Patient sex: F
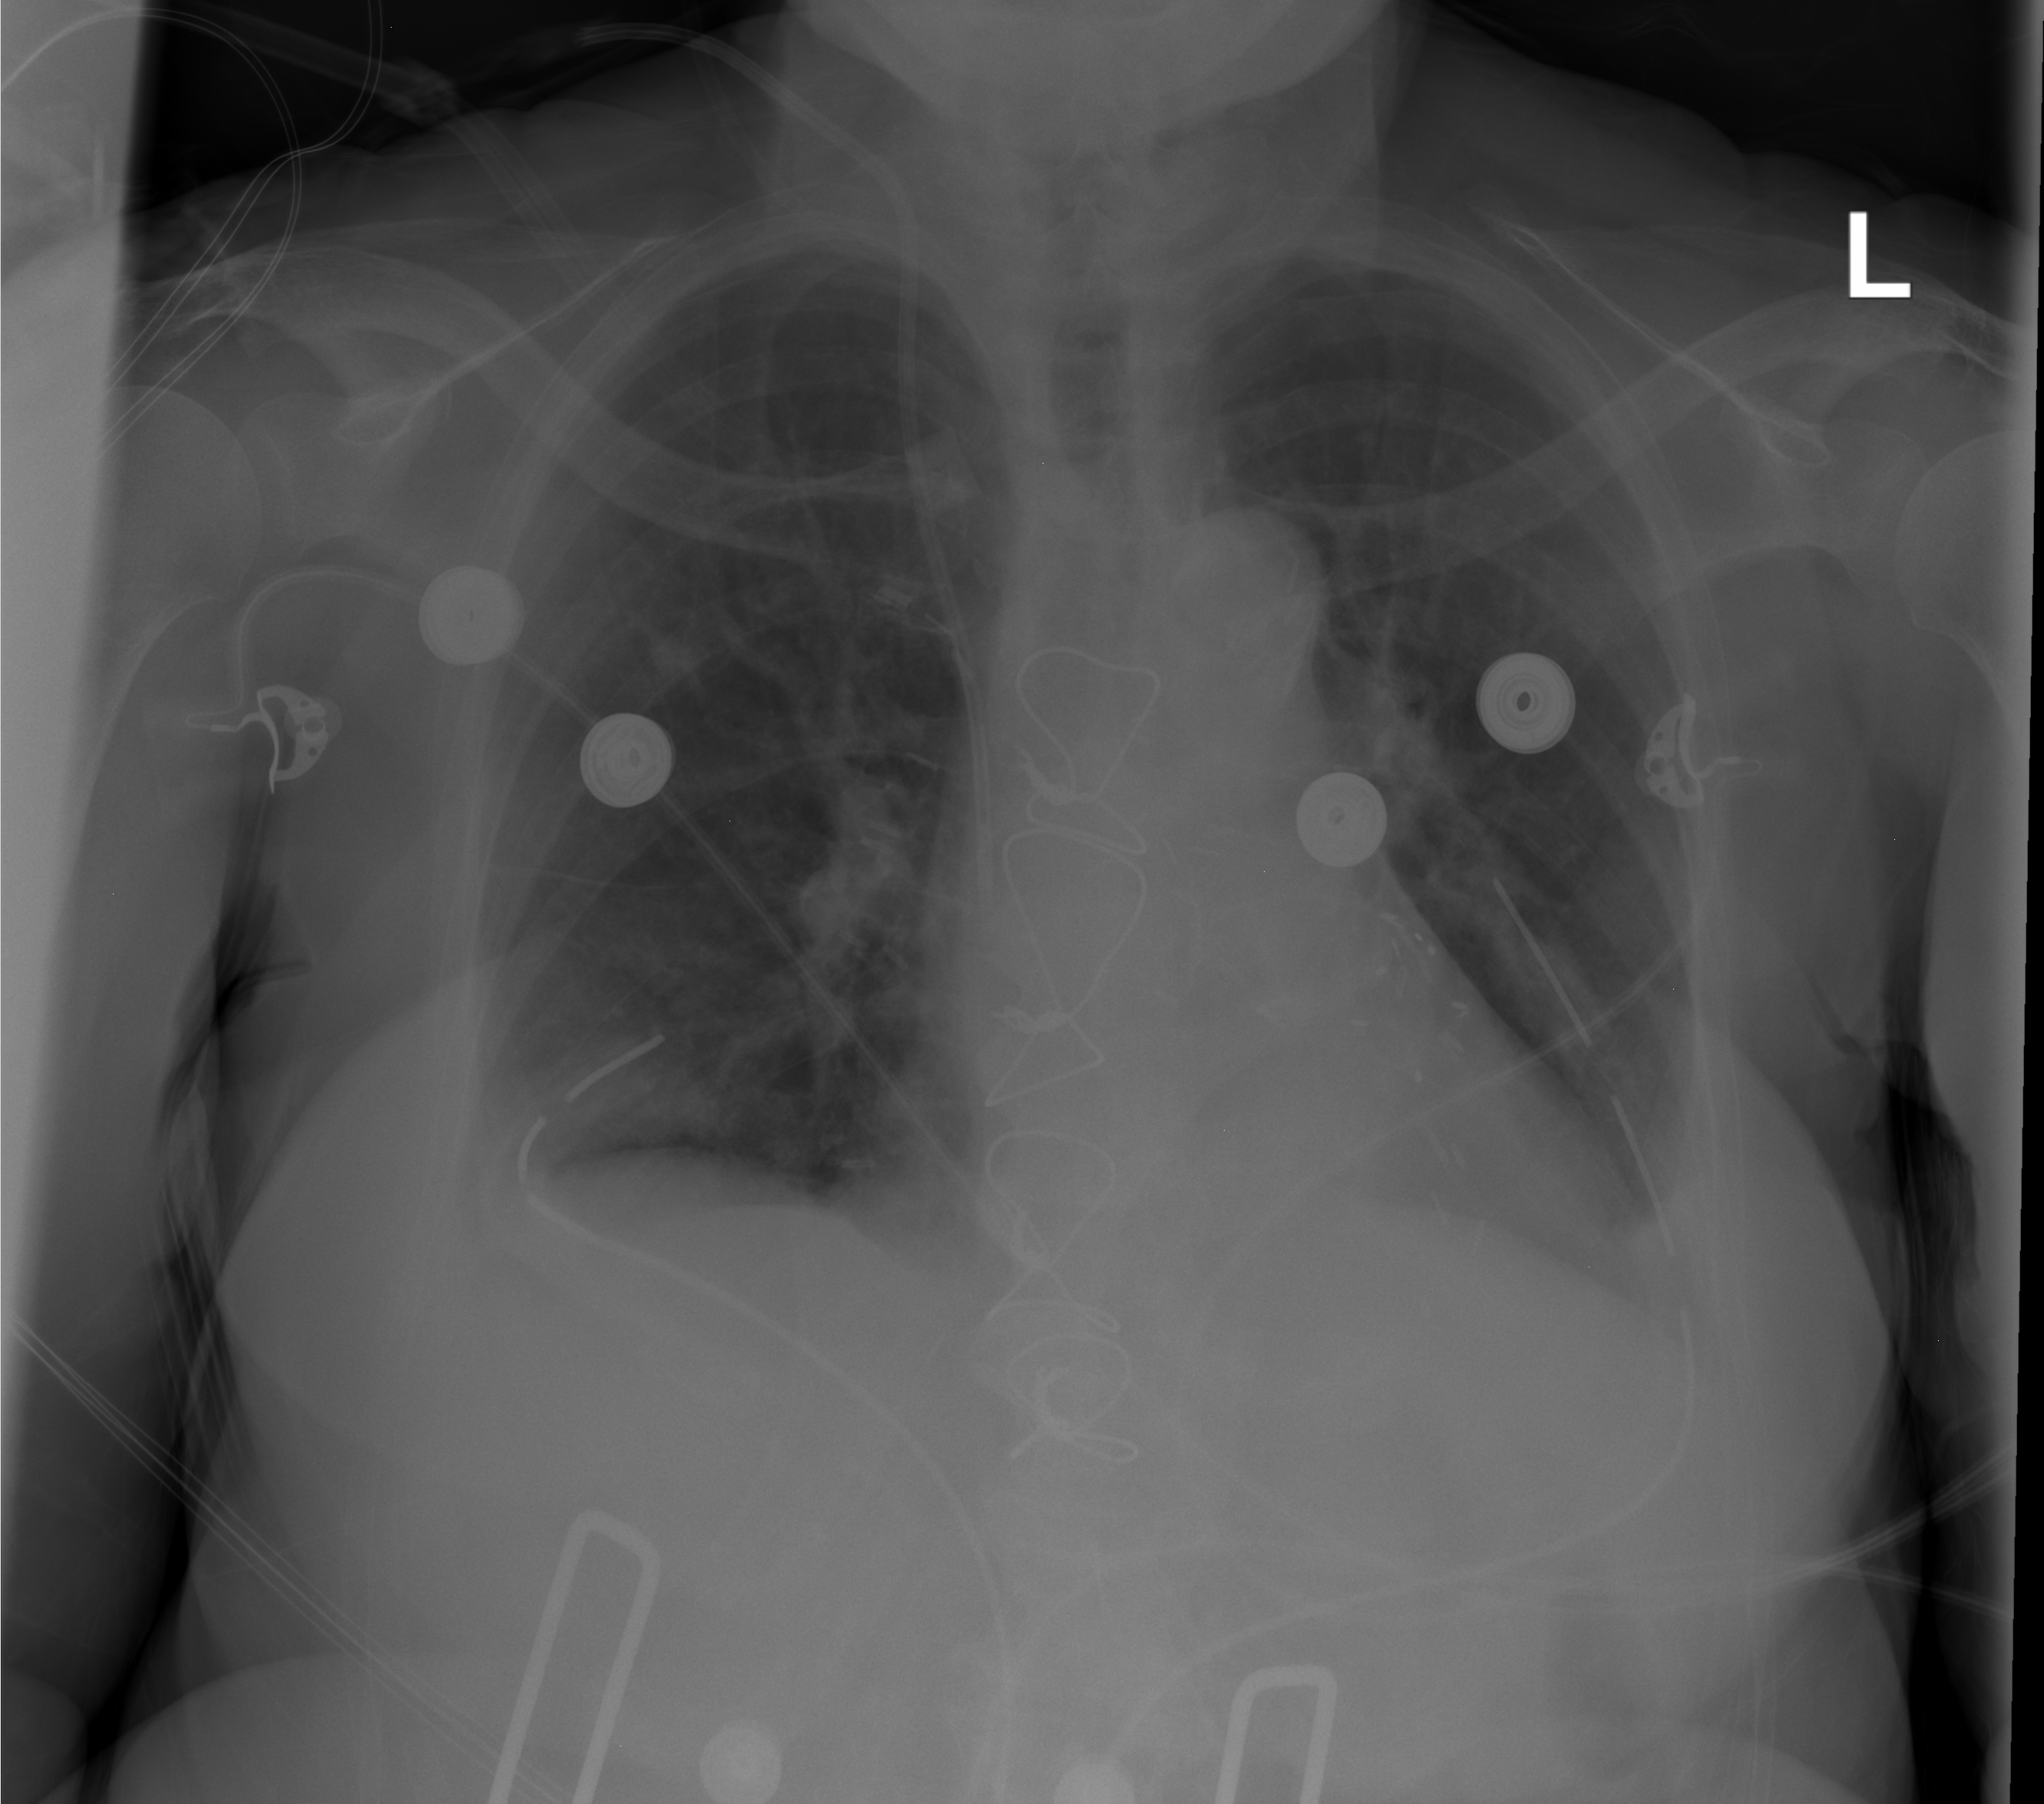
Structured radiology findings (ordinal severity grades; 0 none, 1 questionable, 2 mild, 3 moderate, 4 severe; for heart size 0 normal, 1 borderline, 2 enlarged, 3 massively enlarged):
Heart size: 0
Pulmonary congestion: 0
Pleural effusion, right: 1
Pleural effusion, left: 2
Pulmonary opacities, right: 0
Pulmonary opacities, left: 0
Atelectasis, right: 2
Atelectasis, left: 2